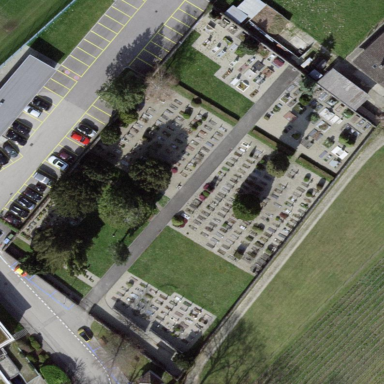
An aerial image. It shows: Wall surrounding cemetery.